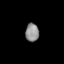
Tissue: lung
Cell type: Epithelial cells
Senescence score: 0.1673
Nuclear area (px): 239
Mean DAPI intensity: 142.238